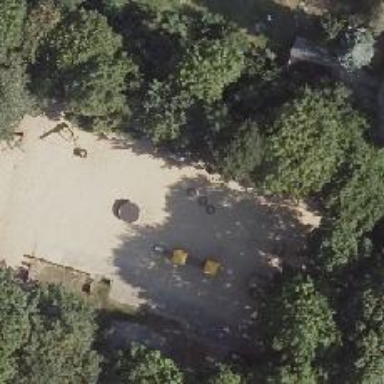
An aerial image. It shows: Playground featuring spring board.